Brain MRI, t2w sequence, axial 2D slice.
Patient: age 38, sex F, weight 78 kg, height 1.78 m
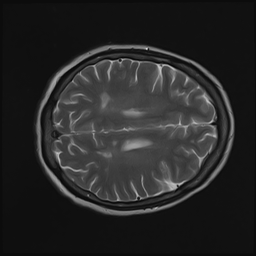